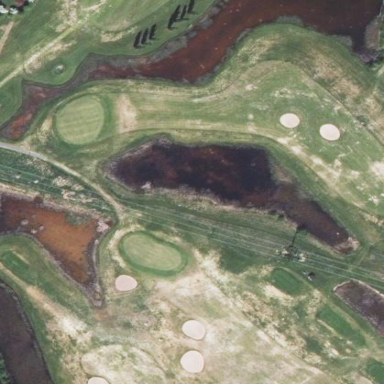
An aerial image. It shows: Water hazard in golf course. The hazard is natural water feature.